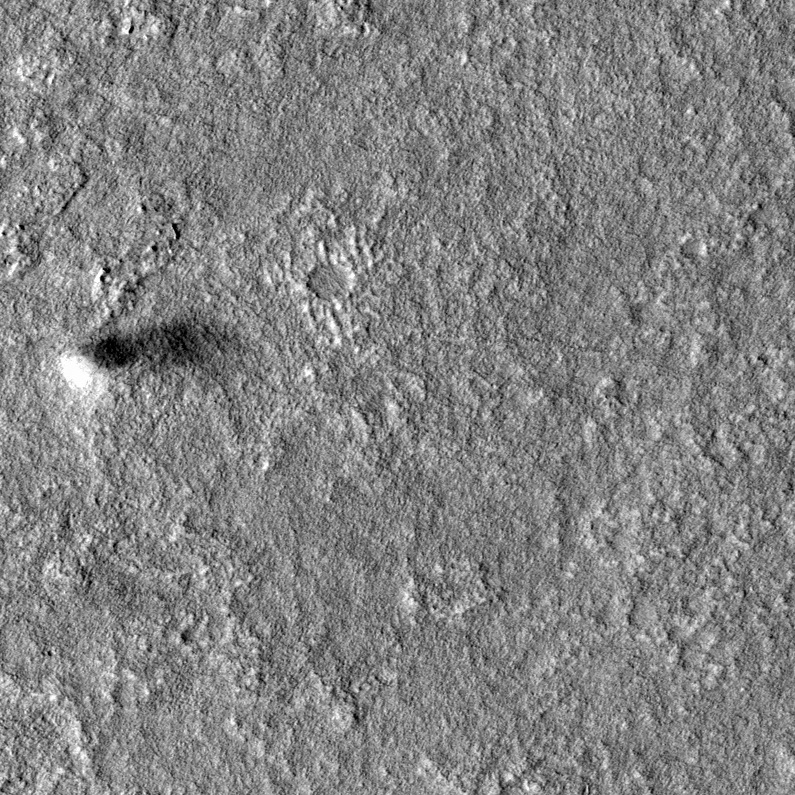
Label: dustdevil